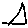
Label: triangle